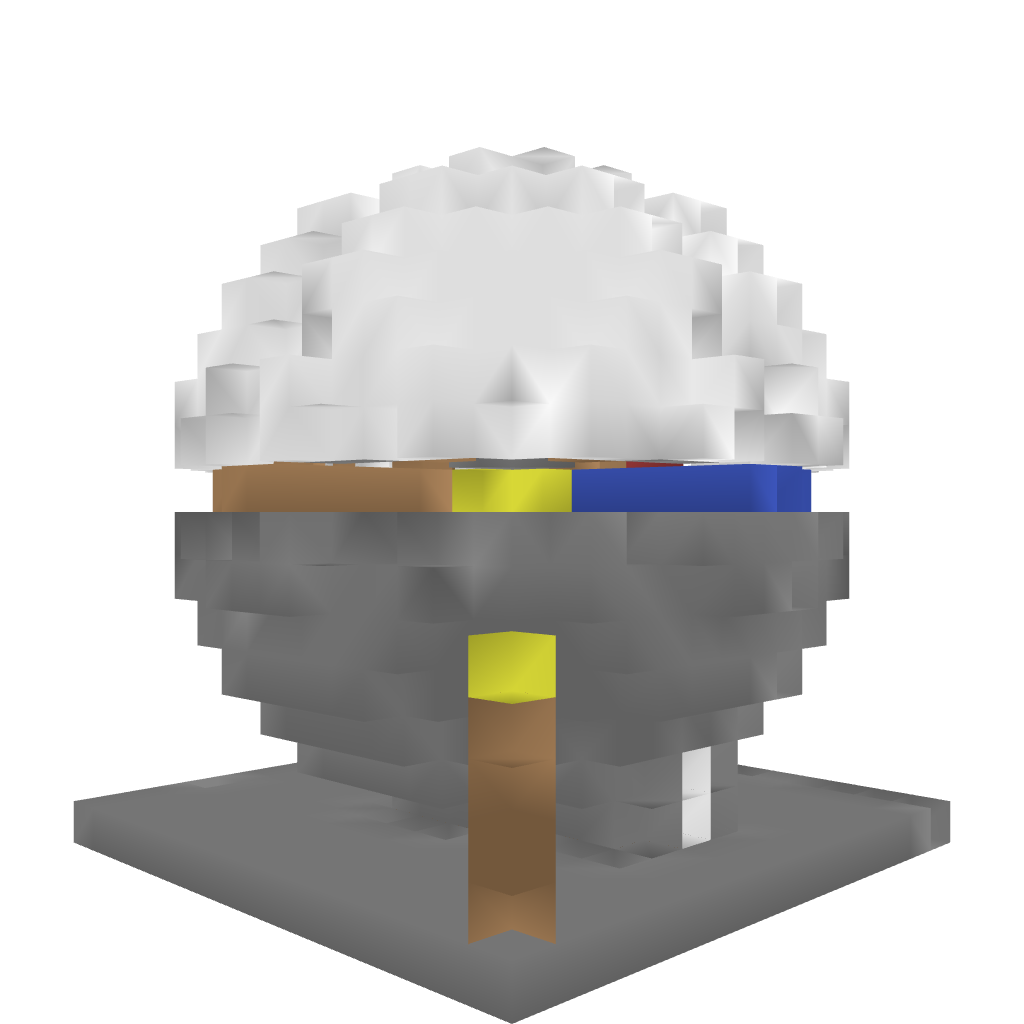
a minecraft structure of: Sphere House good quality